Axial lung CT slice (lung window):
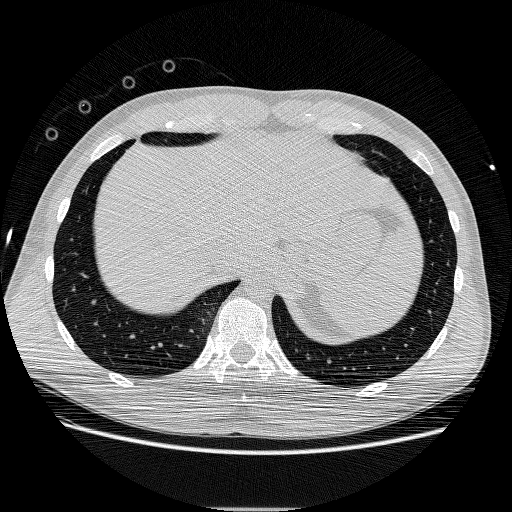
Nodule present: no